Interaction volume radius: 10 \u00c5
Interaction volume height: 20 \u00c5
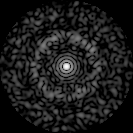
Disorder parameter: 0.7987